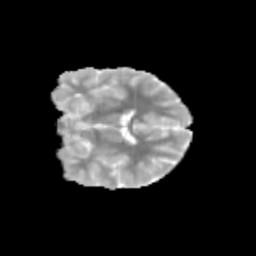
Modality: MD
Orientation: coronal
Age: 11
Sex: male
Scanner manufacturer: siemens
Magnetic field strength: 3 T
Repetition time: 3.8 s
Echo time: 0.07 s